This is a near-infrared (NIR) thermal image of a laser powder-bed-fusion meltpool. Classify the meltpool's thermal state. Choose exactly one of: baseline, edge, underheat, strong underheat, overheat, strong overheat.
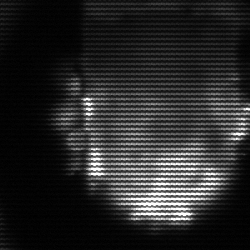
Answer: baseline